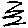
Label: zigzag